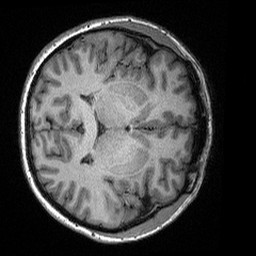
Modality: T1w
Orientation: axial
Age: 43
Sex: female
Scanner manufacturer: siemens
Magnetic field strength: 3 T
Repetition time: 2.3 s
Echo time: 0.00298 s